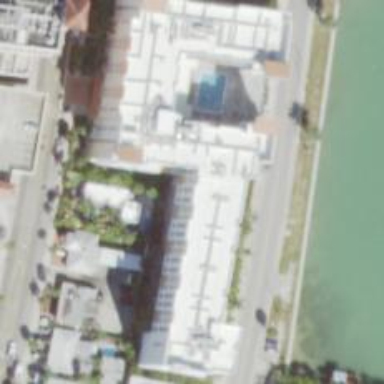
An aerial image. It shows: Hotel building.